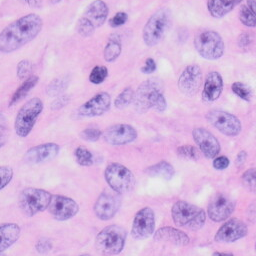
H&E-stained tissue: Skin